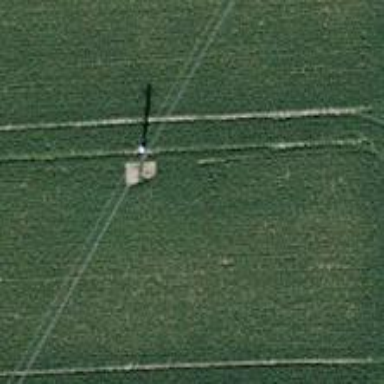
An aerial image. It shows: Power pole.